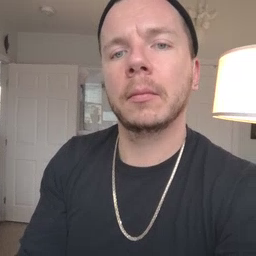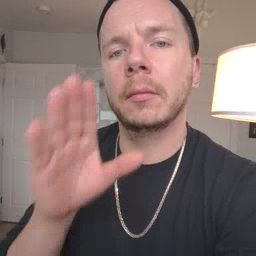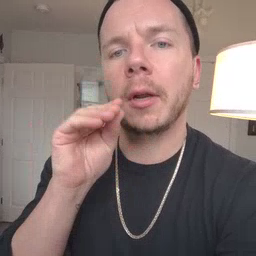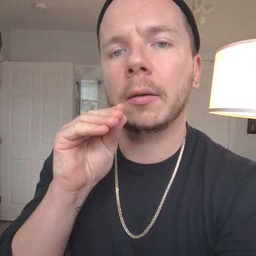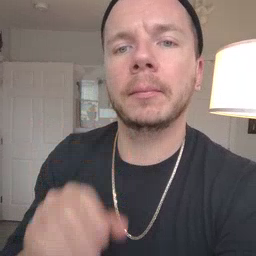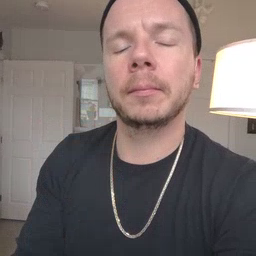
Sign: duck